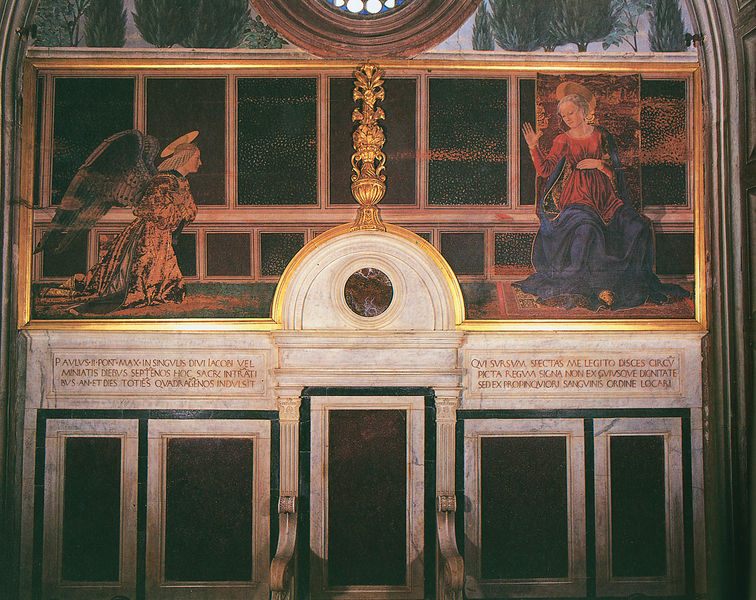
Titel: Erzengel Gabriel
Künstler: Wienand von Steeg
Schlagwörter: blau, flügel, hand, bäume, marmor, stuhl, säulen, tür, zimmer, wand, rahmen, kirche, boden, gold, pflanzen, kreis, rund, engel, schrift, bogen, thron, inschrift, wandmalerei, schwanger, text, lilie, halbkreis, heiligenschein, rosette, kassetten, fresko, maria, verkündigung, kassette, latein, lateinisch, gabriel, segnegestus